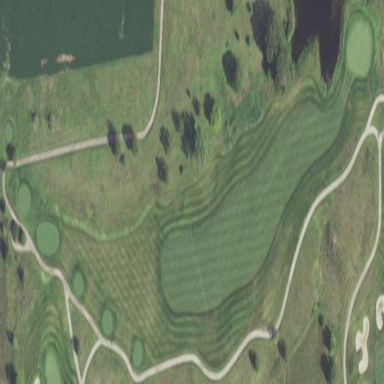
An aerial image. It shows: Rough area on grassy golf course.